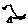
Label: bird